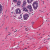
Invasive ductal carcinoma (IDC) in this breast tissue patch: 0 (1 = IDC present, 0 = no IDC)